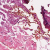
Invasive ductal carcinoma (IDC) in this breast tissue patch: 0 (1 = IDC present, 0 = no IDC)